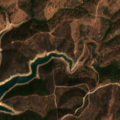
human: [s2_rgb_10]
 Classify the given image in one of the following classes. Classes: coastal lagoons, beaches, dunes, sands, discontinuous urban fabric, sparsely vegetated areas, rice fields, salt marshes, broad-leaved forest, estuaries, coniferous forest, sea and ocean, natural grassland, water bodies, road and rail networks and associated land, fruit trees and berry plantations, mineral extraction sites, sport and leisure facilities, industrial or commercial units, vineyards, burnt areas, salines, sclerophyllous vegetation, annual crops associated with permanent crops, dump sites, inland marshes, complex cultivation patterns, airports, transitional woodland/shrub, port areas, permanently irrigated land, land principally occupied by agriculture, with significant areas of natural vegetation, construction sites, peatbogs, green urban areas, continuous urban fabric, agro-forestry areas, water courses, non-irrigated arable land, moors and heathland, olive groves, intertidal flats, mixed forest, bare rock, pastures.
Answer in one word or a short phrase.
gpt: broad-leaved forest, sclerophyllous vegetation, transitional woodland/shrub, water bodies